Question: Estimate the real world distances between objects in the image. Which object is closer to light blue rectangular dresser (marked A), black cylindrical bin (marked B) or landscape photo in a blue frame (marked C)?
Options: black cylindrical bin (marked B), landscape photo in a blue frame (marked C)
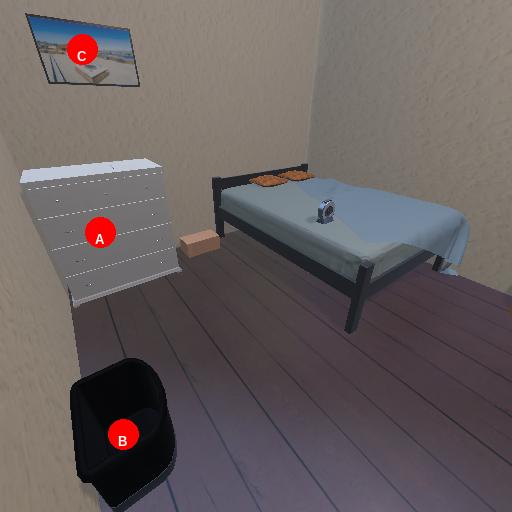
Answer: black cylindrical bin (marked B)